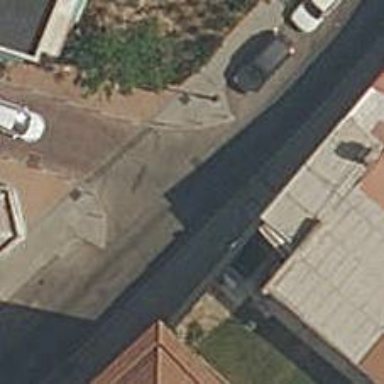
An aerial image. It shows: Living street.